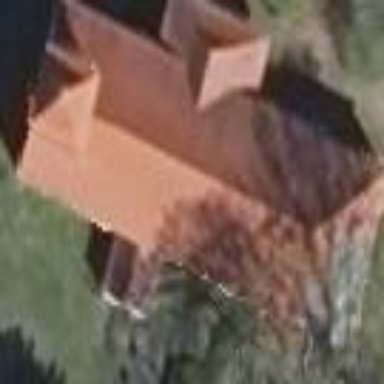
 and the orientation of the roof is along the building."